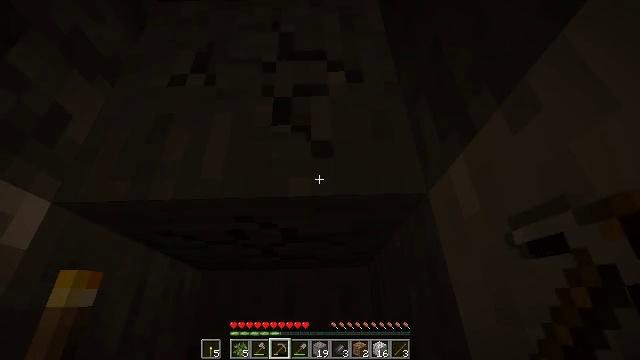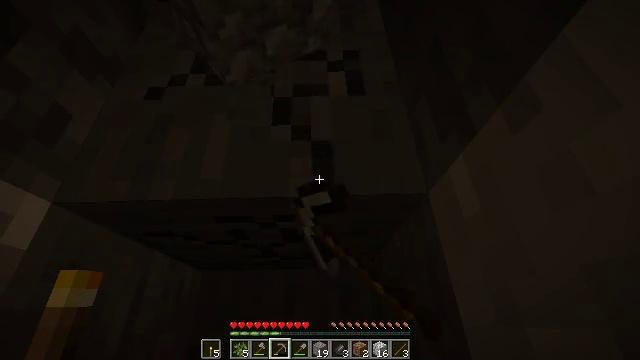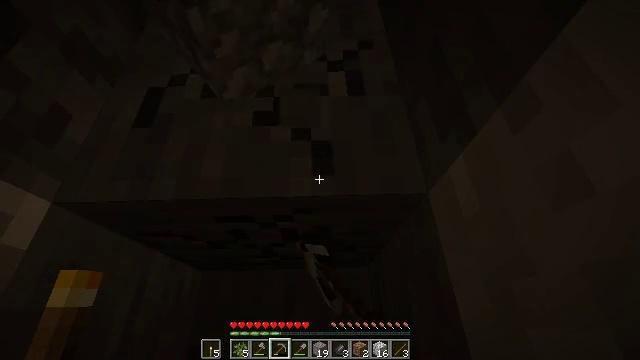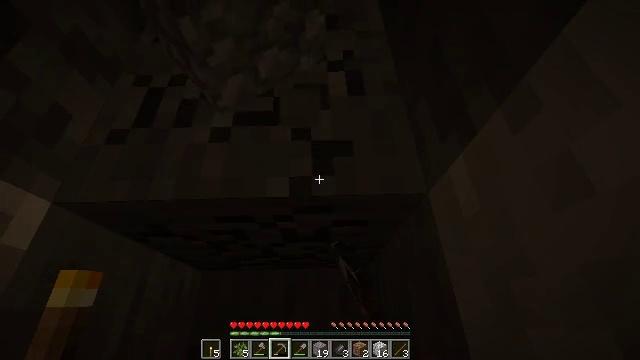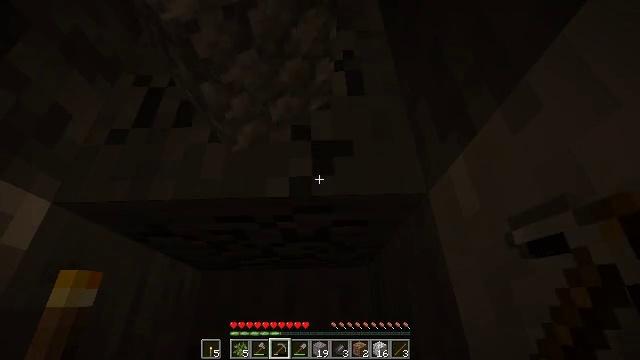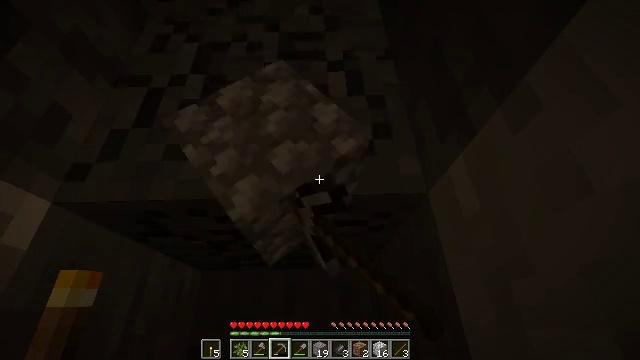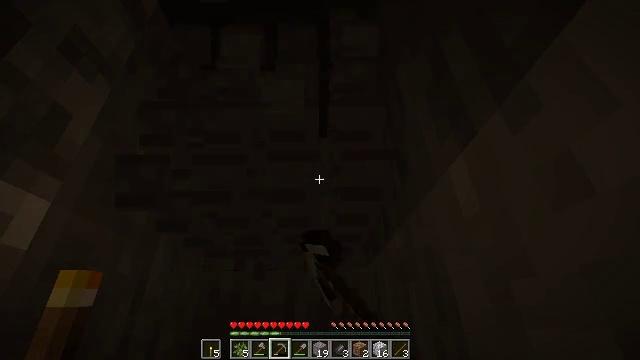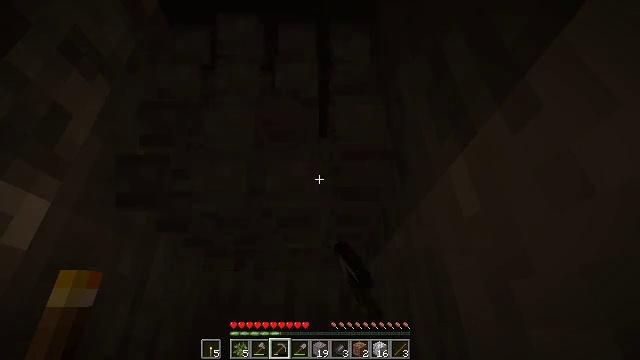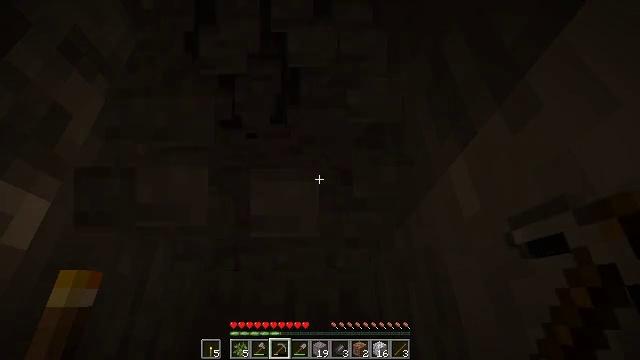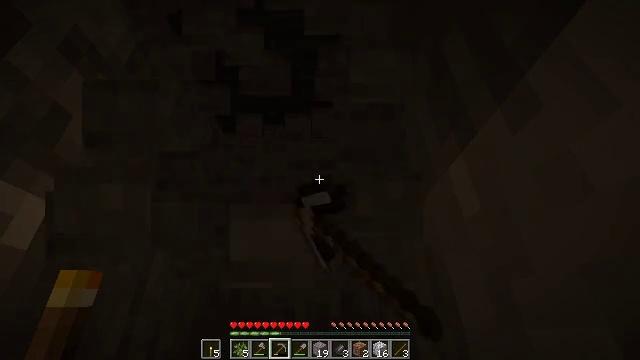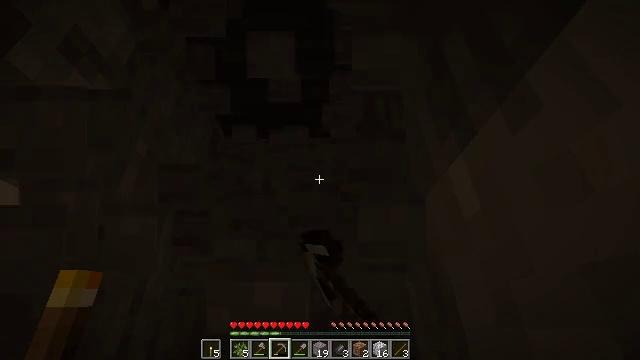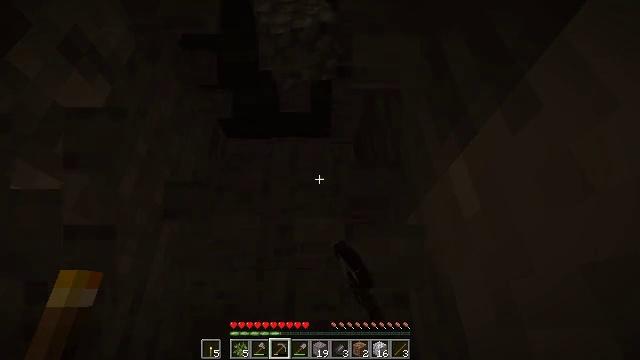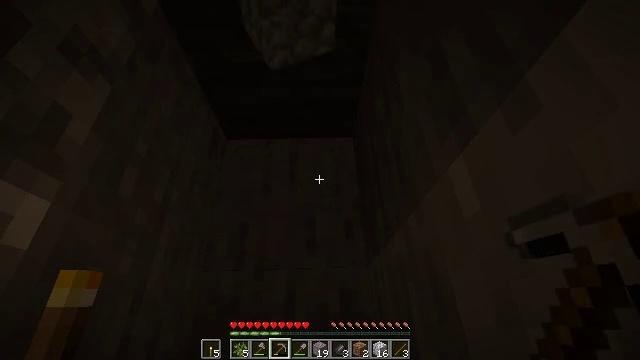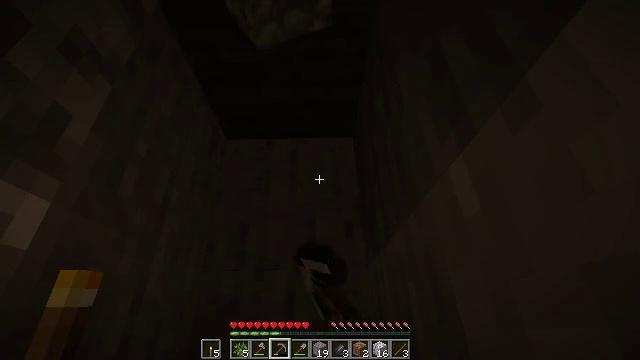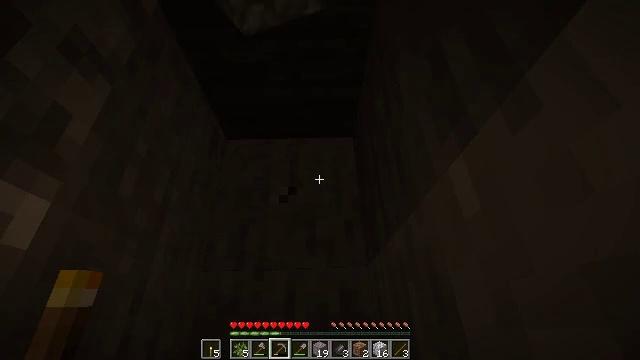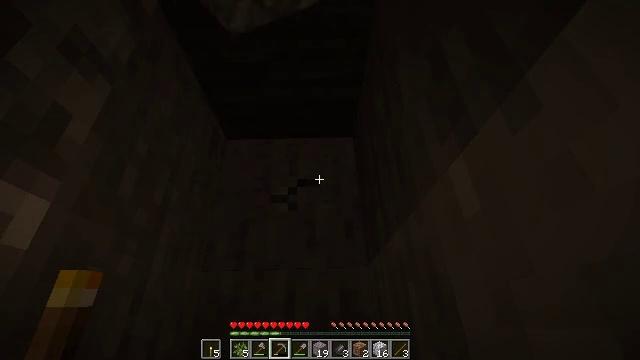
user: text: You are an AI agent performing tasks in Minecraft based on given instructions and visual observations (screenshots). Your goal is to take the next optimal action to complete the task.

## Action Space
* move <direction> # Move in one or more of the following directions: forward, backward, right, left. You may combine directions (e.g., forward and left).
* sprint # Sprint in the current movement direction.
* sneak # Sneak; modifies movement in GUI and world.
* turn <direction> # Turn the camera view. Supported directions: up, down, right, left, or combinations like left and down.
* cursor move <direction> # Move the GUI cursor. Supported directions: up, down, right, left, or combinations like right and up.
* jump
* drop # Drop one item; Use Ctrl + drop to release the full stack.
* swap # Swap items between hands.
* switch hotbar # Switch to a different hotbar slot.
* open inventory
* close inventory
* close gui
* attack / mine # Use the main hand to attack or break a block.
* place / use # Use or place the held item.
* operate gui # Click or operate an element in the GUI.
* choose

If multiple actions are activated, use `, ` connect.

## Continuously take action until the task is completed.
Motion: motion action
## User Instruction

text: Break the stone block.
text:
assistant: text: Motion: attack / mine
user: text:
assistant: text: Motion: attack / mine
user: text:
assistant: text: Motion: attack / mine
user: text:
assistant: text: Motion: attack / mine
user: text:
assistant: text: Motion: attack / mine
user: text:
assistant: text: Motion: attack / mine
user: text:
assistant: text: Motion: attack / mine
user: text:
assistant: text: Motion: attack / mine
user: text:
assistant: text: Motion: attack / mine
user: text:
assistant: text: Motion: attack / mine
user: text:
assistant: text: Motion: attack / mine
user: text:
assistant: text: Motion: attack / mine
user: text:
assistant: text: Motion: attack / mine
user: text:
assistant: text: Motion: attack / mine
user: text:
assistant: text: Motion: attack / mine
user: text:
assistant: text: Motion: attack / mine
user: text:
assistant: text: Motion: attack / mine
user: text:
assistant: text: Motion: attack / mine
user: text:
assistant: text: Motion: attack / mine
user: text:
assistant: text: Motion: attack / mine
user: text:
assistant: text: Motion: attack / mine
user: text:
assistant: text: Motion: attack / mine
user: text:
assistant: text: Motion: attack / mine
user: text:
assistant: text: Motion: attack / mine
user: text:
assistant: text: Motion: attack / mine
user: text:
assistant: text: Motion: attack / mine
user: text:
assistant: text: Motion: attack / mine
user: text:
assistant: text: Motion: move forward, attack / mine
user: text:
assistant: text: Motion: move forward, attack / mine
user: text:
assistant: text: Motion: move forward, attack / mine